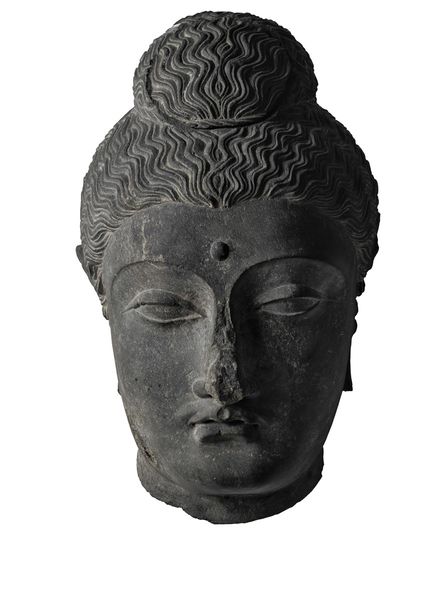
Titel: Kopf des historischen Buddha Shakyamuni
Standort: Hamburg
Institution: Museum für Kunst und Gewerbe Hamburg
Schlagwörter: kopf, mann, frau, nase, ohrring, stein, haare, skulptur, dutt, bilder, plastik, asien, punkt, asiatisch, skulpturen, statuen, schiefer, zerstört, indien, buddha, frontal ansicht, bindi, kopfbild, kultobjekte, schwarz, statue